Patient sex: M
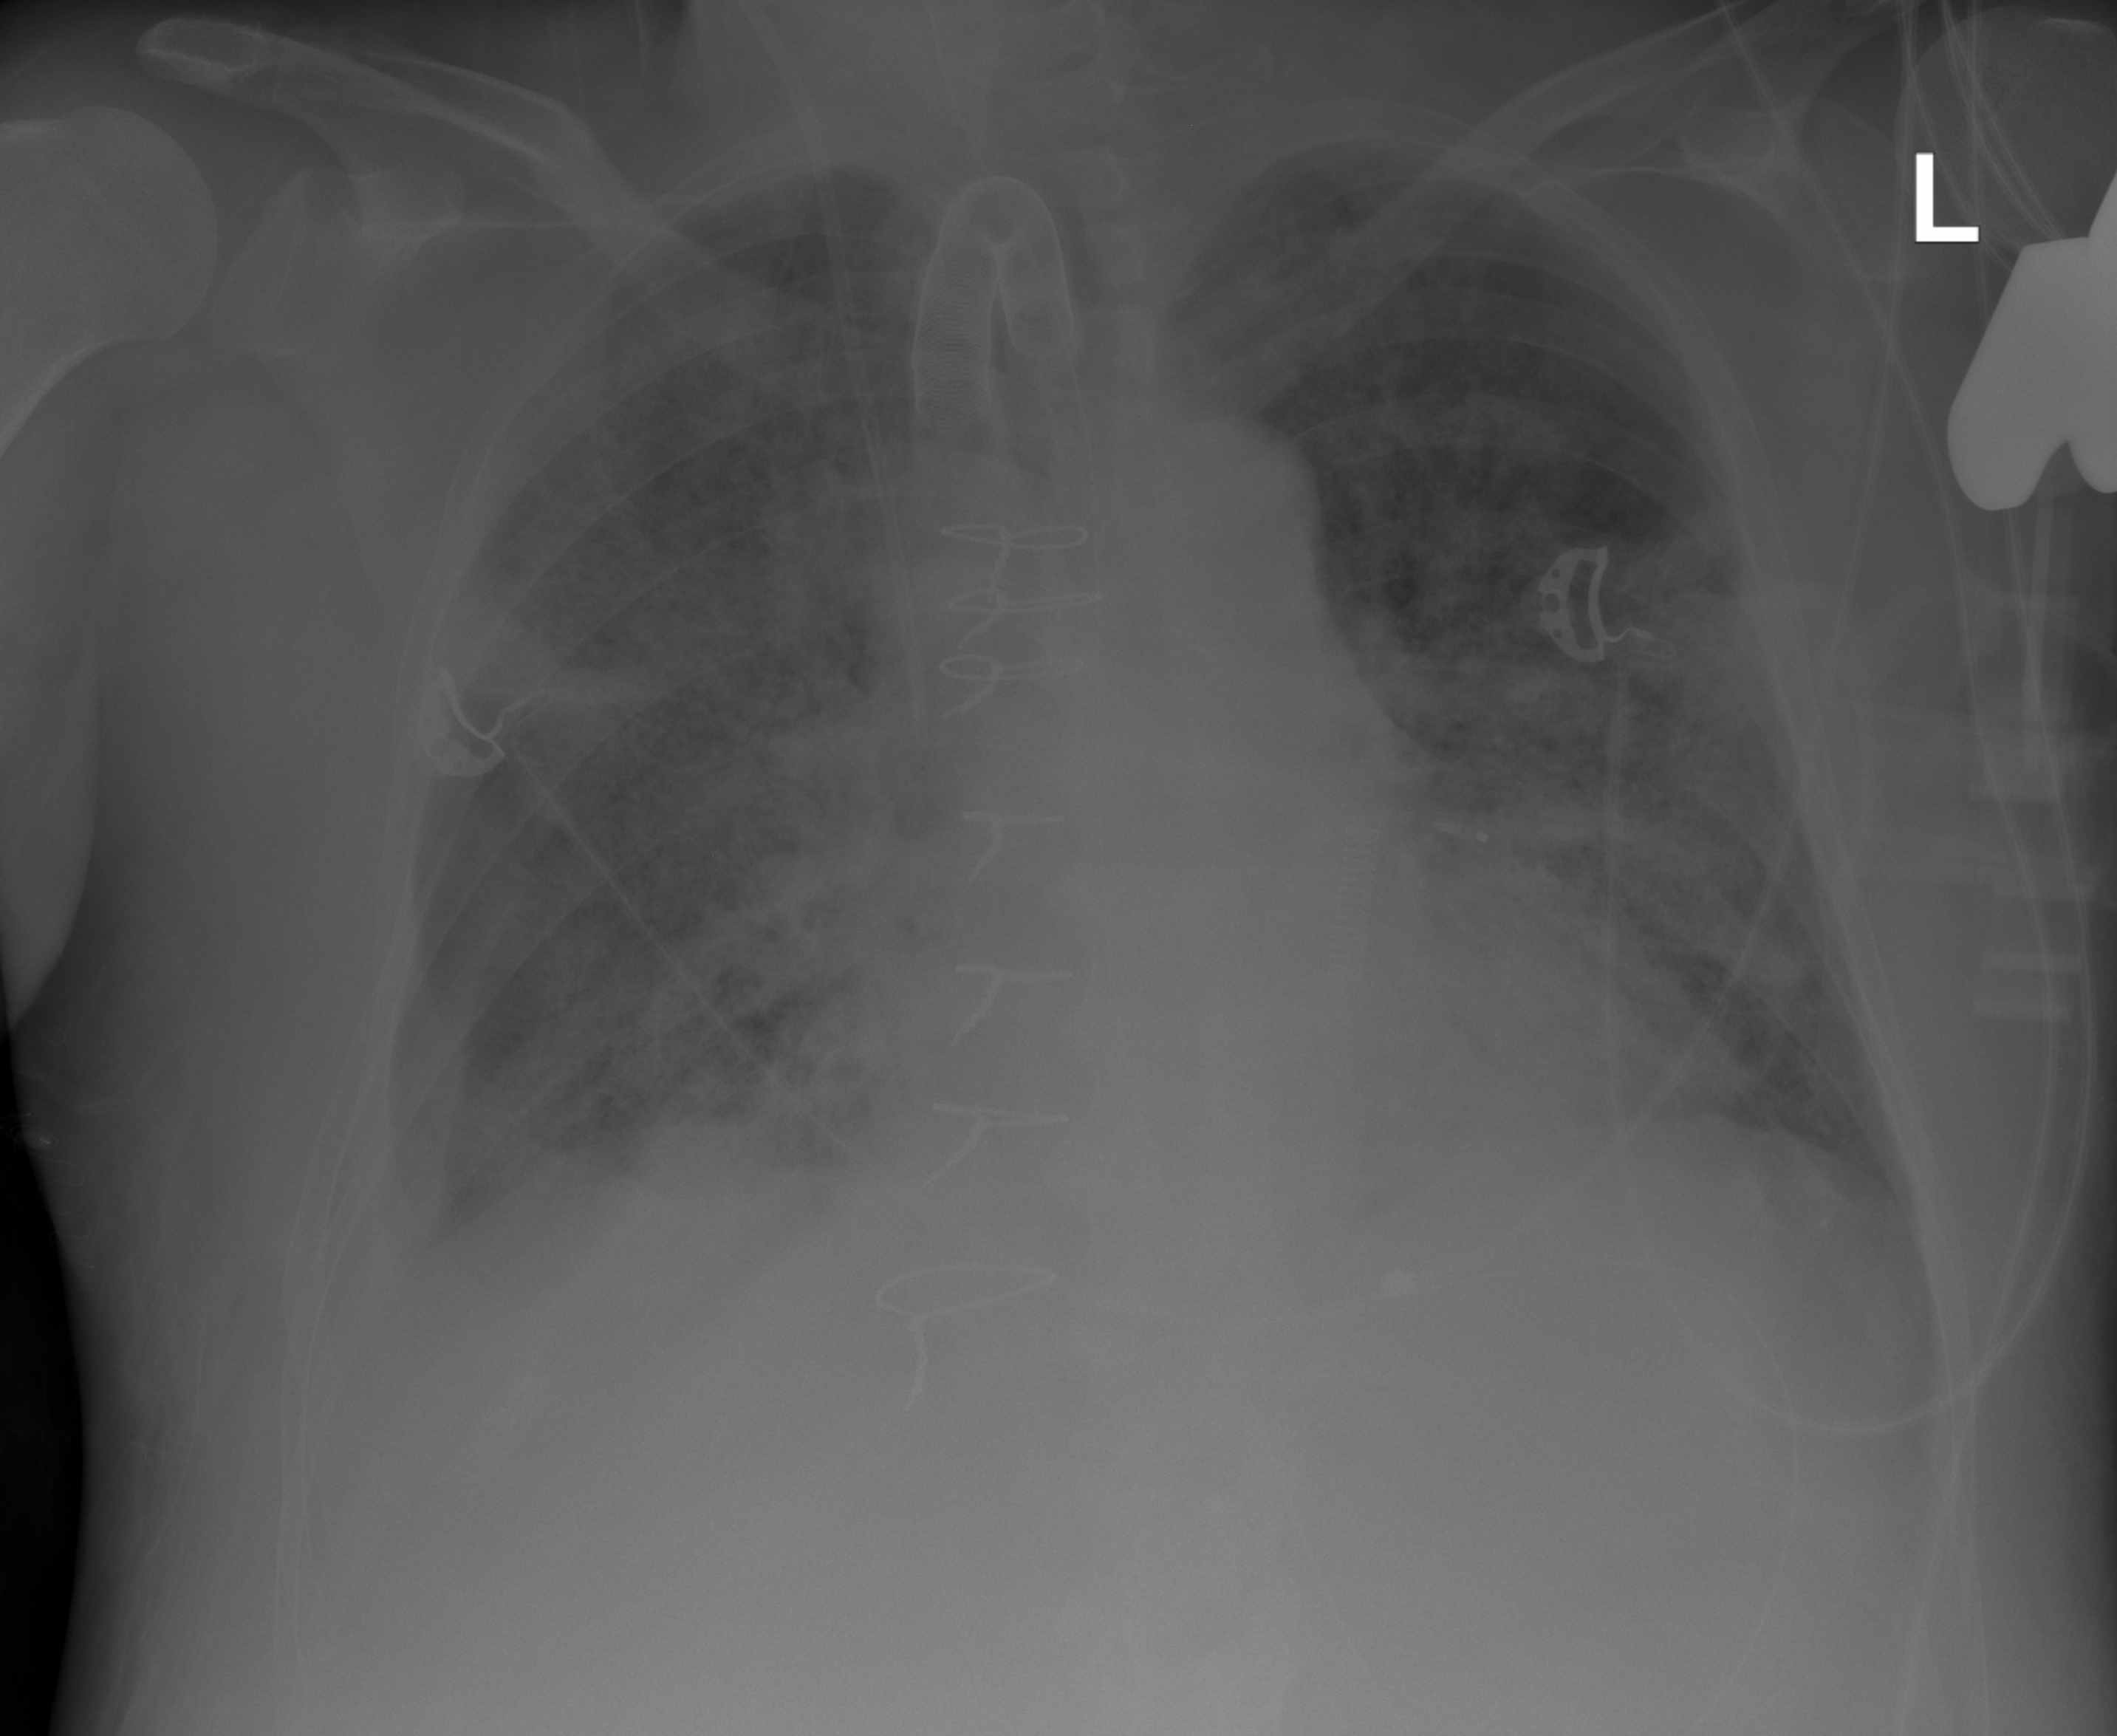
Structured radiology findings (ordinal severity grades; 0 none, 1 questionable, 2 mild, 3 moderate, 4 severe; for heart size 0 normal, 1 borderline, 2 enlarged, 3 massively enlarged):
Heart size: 0
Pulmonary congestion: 0
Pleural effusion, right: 0
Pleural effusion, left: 0
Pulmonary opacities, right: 3
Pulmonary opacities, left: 2
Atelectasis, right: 3
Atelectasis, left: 3